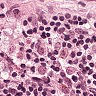
Metastatic tissue present: no